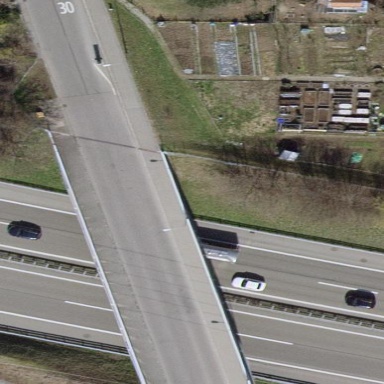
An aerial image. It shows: Man-made bridge.